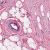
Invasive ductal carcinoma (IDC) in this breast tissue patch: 0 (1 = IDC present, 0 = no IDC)